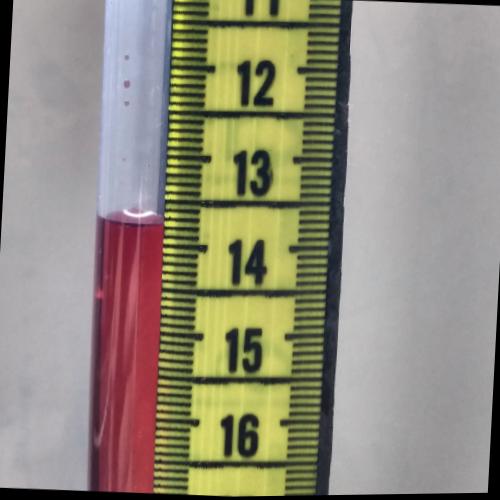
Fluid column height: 13.7 cm